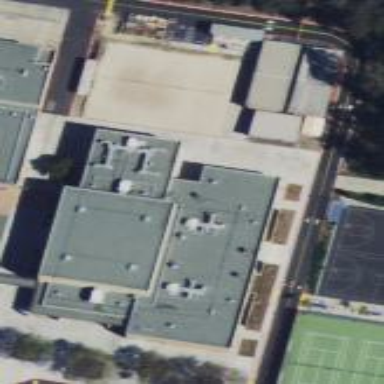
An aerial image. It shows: School building designed for education.